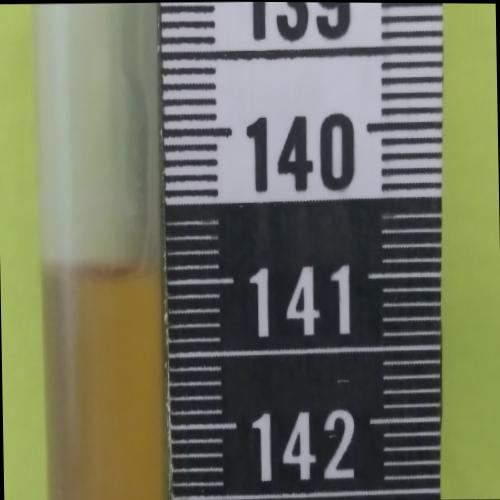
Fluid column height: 140.9 cm